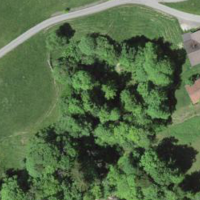
EUNIS habitat code: 44
Species observed at this site:
Tettigonia cantans
Tettigonia viridissima